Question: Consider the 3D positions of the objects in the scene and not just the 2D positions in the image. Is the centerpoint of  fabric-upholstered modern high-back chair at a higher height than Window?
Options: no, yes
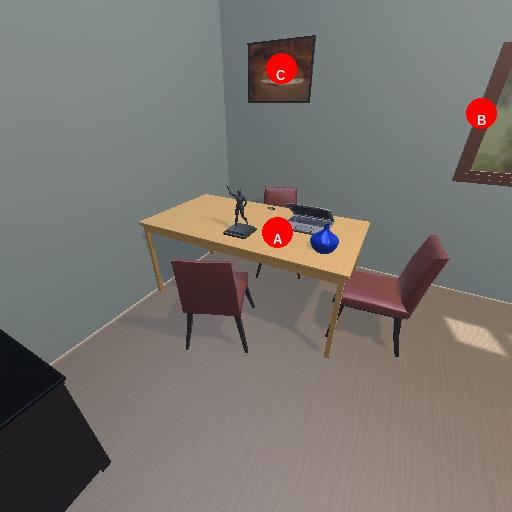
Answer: no